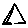
Label: triangle